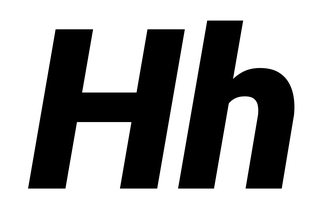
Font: Roboto-Italic_Black_Italic